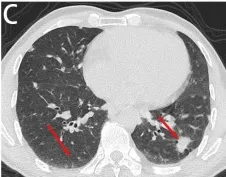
Chest computed tomography (CT) and prostate magnetic resonance imaging (MRI) scan of the patient throughout the course of diagnosis and treatment.
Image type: radiology (ct)